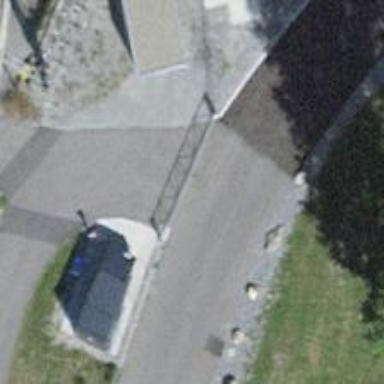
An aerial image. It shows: Gate.